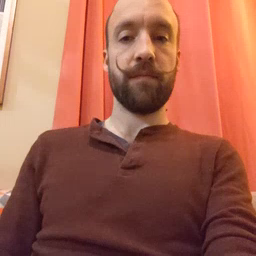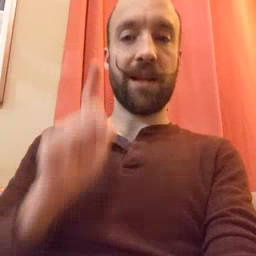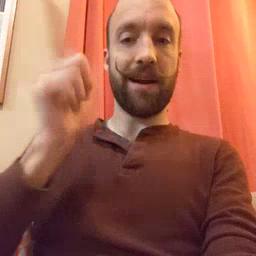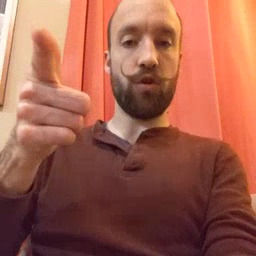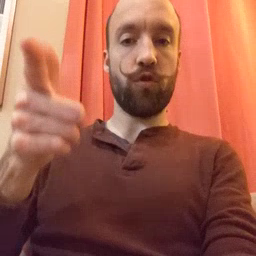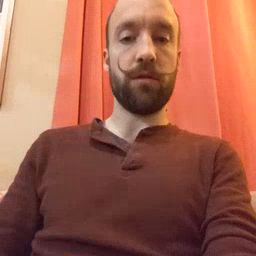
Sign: later